Field crop: maize
Growth stage: 2
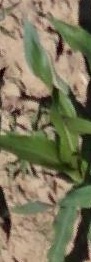
Species: maize